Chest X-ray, AP view. Patient: 7 years old, sex M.
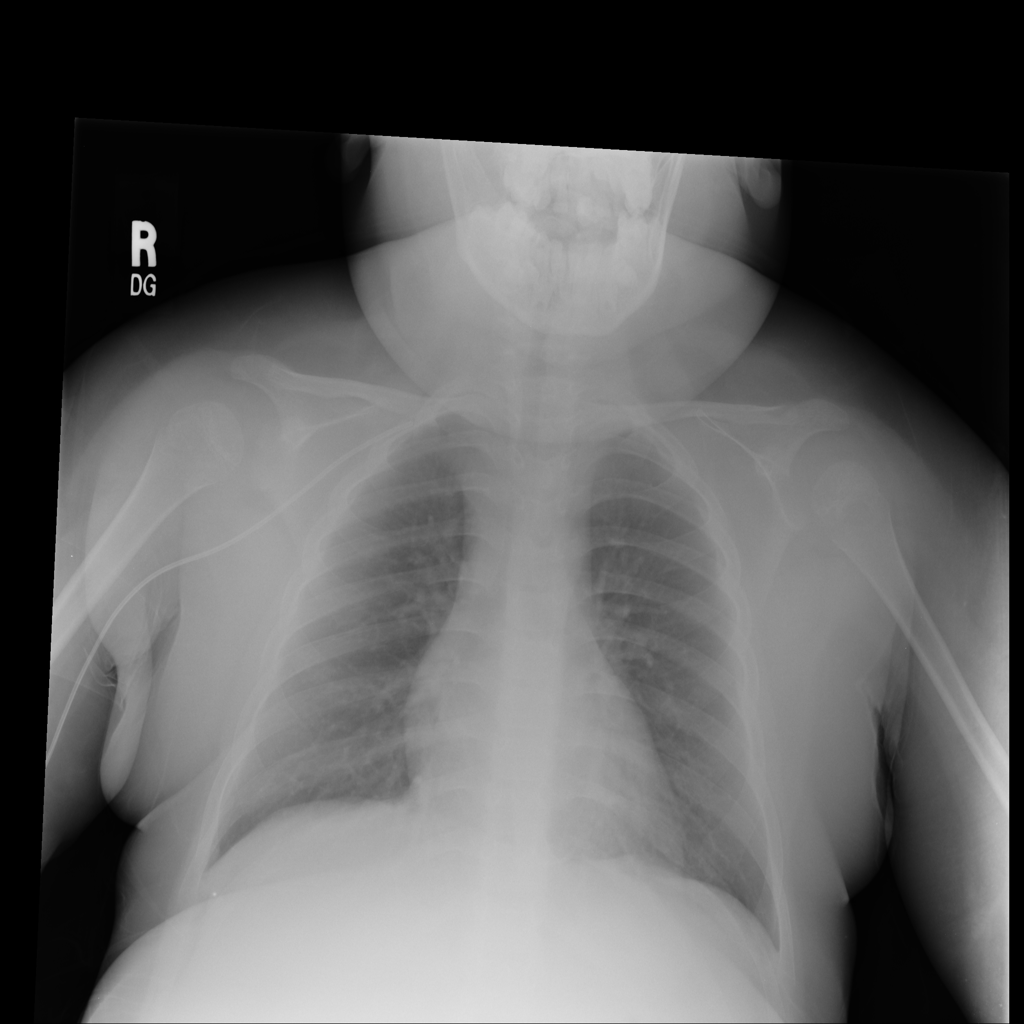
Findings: No Finding